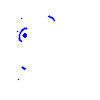
Particle: electron